Question: I'm developing an app that presents a timetable, that looks like this:

However, I have several problems with it:
1. When there are too many items (minutes) to display in 1 row it should be broken automatically in several rows (e.g. all rows after 06 should be wrapped)
2. I don't know where the spacing around minute items comes from. It's not item's margin.
3. When scrolling the timetable list with finger, it only gets scrolled if no minute box is touched. Otherwise the minute box moves a bit, not the entire timetable list.
The timetable list is bound to an ObservableCollection of TimetableHour instaces:
'''
public class TimetableHour
{
public sbyte Hour { get; set; }
public IList<TimetableItem> Items { get; set; }
public string HourString
{
get { return Hour.ToString("00") + ":"; }
}
}
'''
and the XAML page:
'''
<Style TargetType="ListView" x:Key="TimetableListViewStyle">
<Setter Property="ScrollViewer.VerticalScrollBarVisibility" Value="Hidden" />
<Setter Property="Margin" Value="0,0,60,0" />
<Setter Property="ItemTemplate">
<Setter.Value>
<DataTemplate>
<StackPanel Orientation="Horizontal">
<TextBox Text="{Binding HourString}"
Width="60" Height="50"
TextAlignment="Center"
Background="CornflowerBlue" Foreground="White" BorderThickness="0"
FontSize="23"
Padding="10">
</TextBox>
<GridView ItemsSource="{Binding Items}" Height="Auto" SelectionMode="None" IsTapEnabled="False" IsHoldingEnabled="False" >
<GridView.ItemsPanel>
<ItemsPanelTemplate>
<WrapGrid Orientation="Horizontal" />
</ItemsPanelTemplate>
</GridView.ItemsPanel>
<GridView.ItemTemplate>
<DataTemplate>
<StackPanel Background="LightSkyBlue" Width="60" Height="50">
<TextBlock Text="{Binding Minute}" HorizontalAlignment="Center" FontSize="17" FontWeight="Medium" Margin="0,2,0,0"></TextBlock>
<TextBlock HorizontalAlignment="Center">Tip</TextBlock>
</StackPanel>
</DataTemplate>
</GridView.ItemTemplate>
</GridView>
</StackPanel>
</DataTemplate>
</Setter.Value>
</Setter>
</Style>
<ListView Grid.Row="2" Grid.Column="2" ItemsSource="{Binding Timetable}"
Style="{StaticResource TimetableListViewStyle}"
SelectionMode="None" />
'''
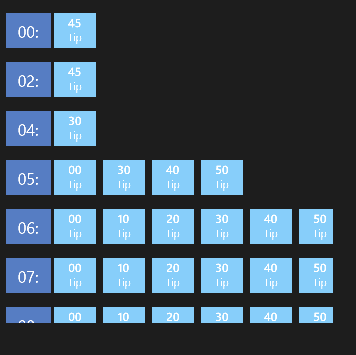
Answer: Ok, so I figured them out:
1. To make the minutes items wrap I needed to specify the exact width of the GridView that is used to display them. Alternatively I can use a Grid instead of a StackPanel, to allow to use all available space - see GridView width inherited from parent
2. To control the spacing around GridView items you need to define the ItemContainerStyle as described here: Windows8 ListView and space between items
3. To achieve this I can set IsSwipeEnabled="False" on the GridView.